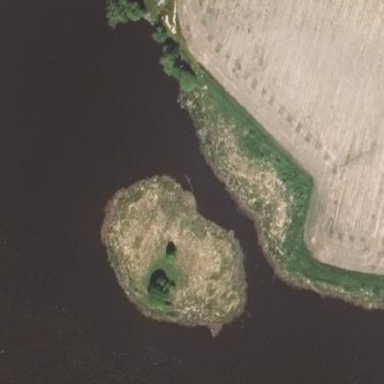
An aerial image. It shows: Islet surrounded by meadow.